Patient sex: M
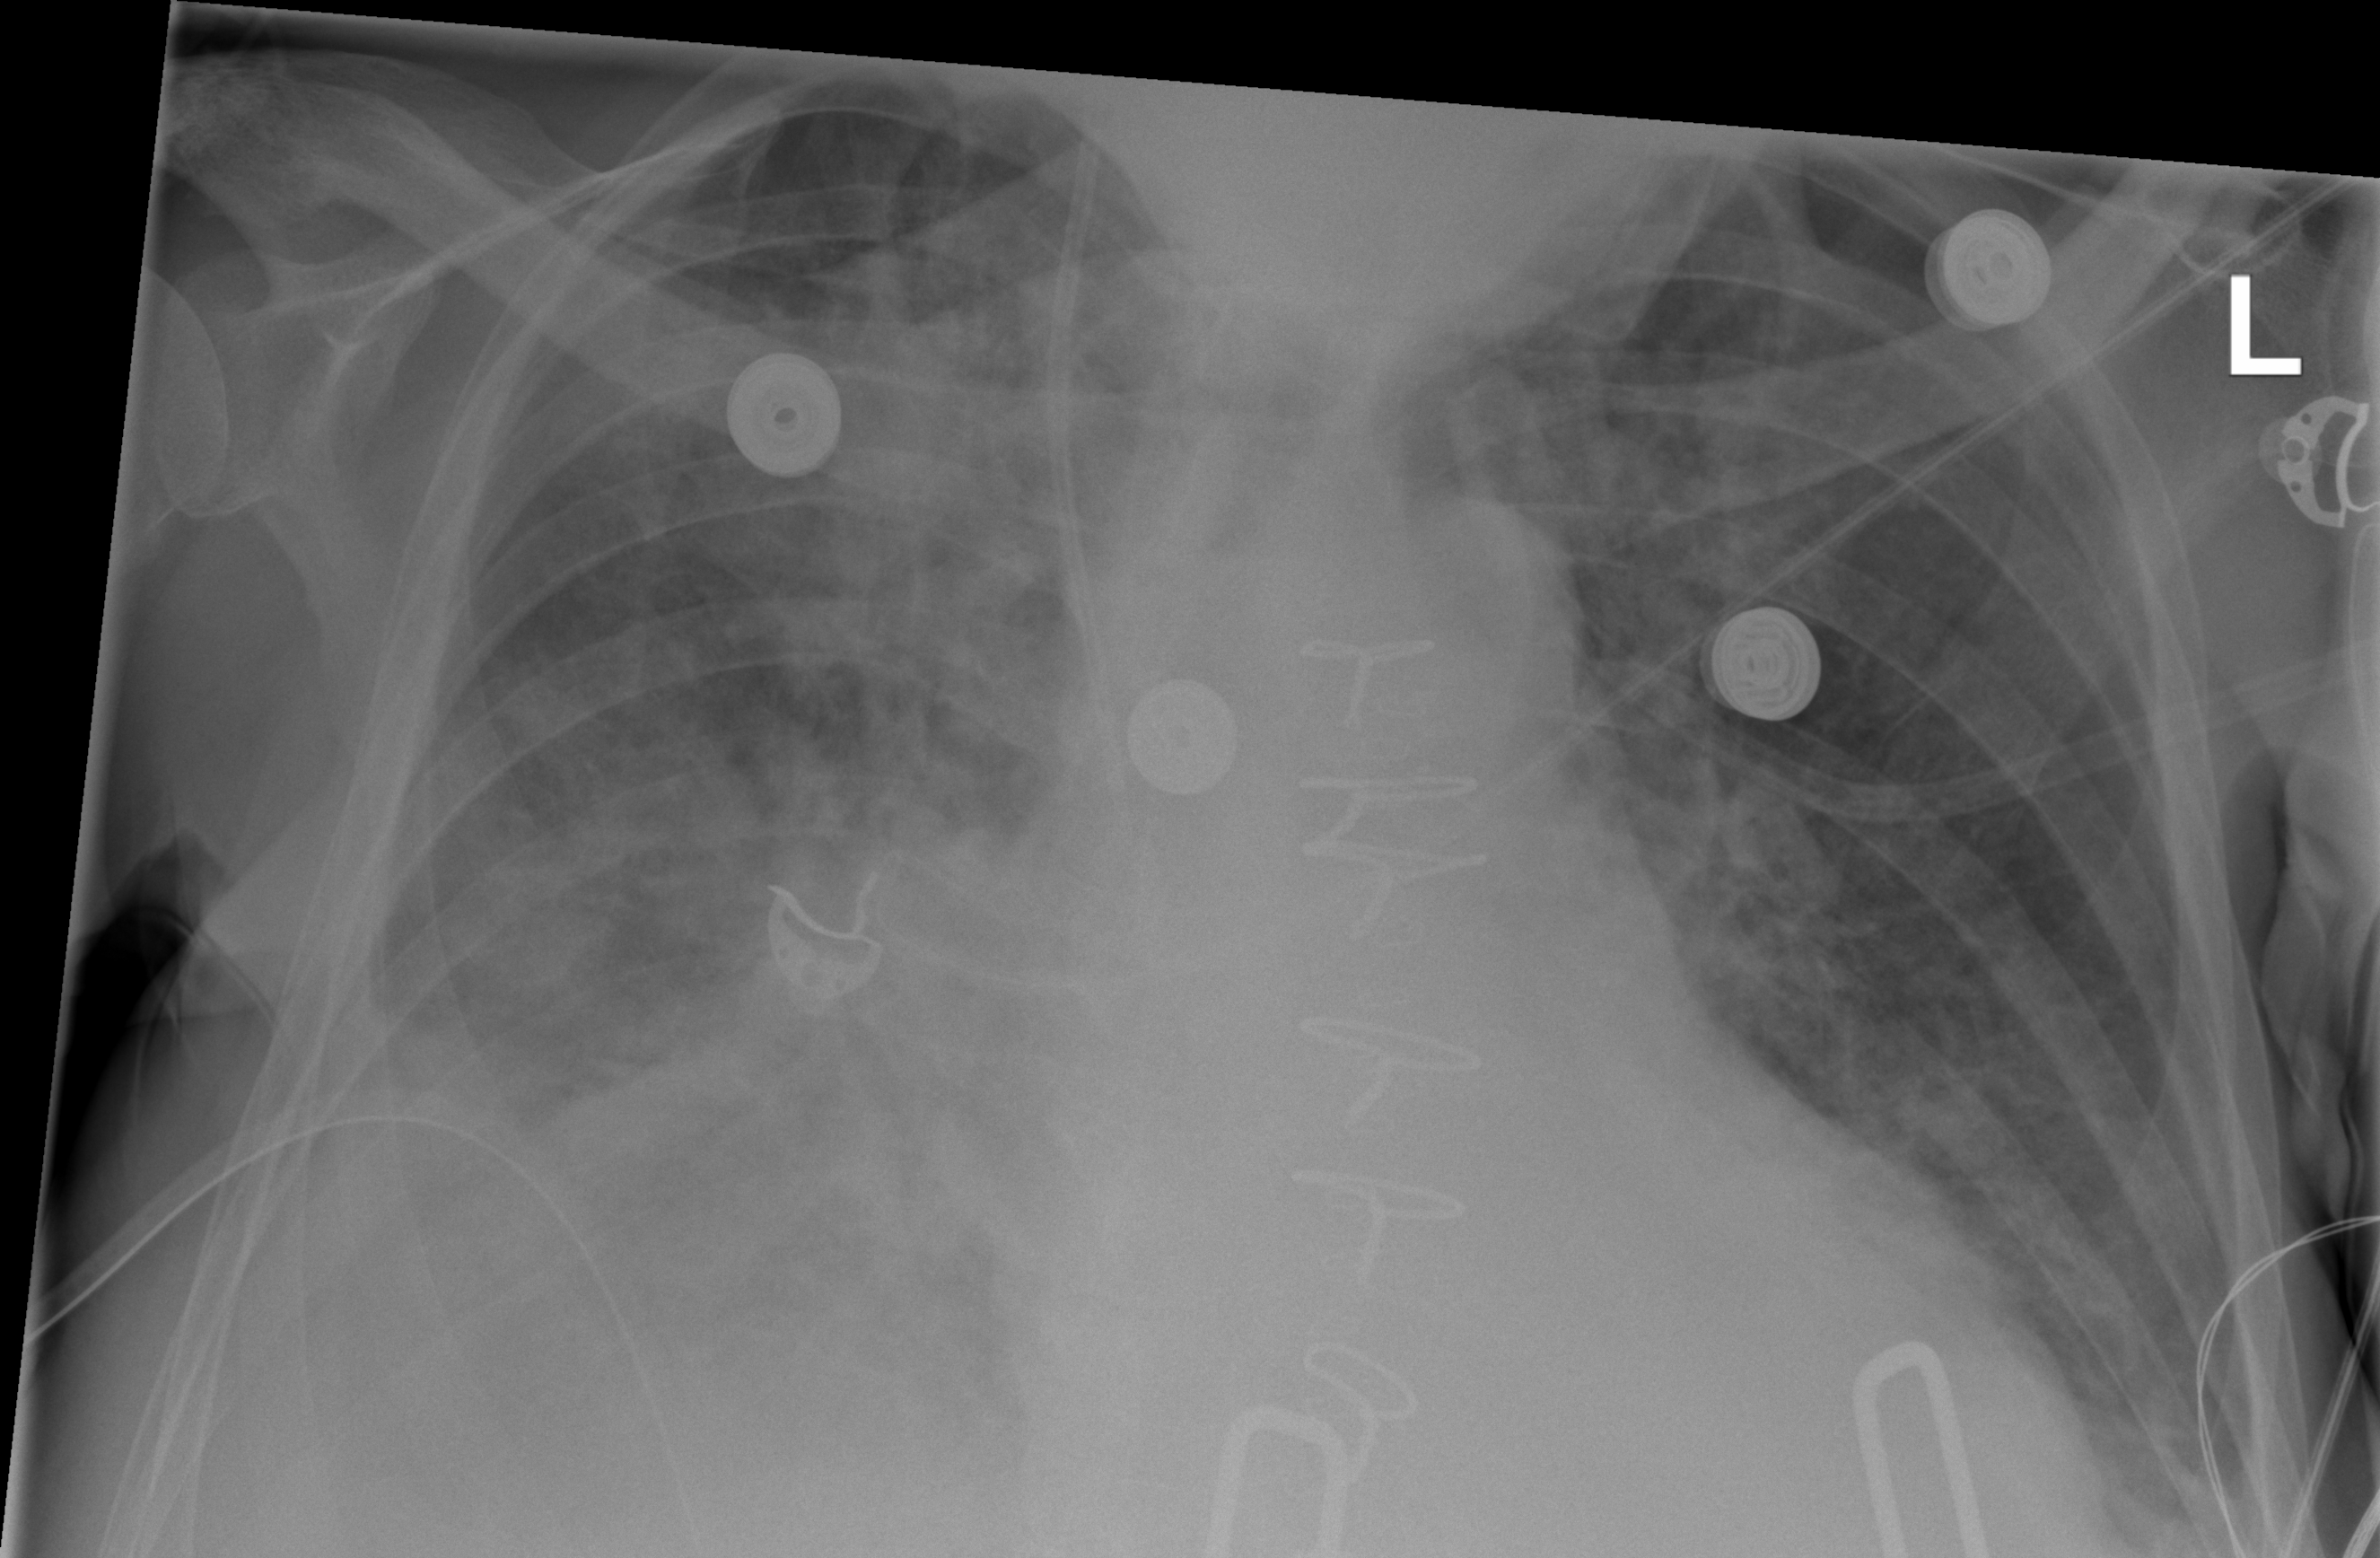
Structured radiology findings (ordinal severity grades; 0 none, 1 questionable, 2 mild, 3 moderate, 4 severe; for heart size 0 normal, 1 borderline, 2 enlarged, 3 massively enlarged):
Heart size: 2
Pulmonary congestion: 2
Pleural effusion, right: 2
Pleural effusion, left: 0
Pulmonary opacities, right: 2
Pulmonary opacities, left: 0
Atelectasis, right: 2
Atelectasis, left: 1